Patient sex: F
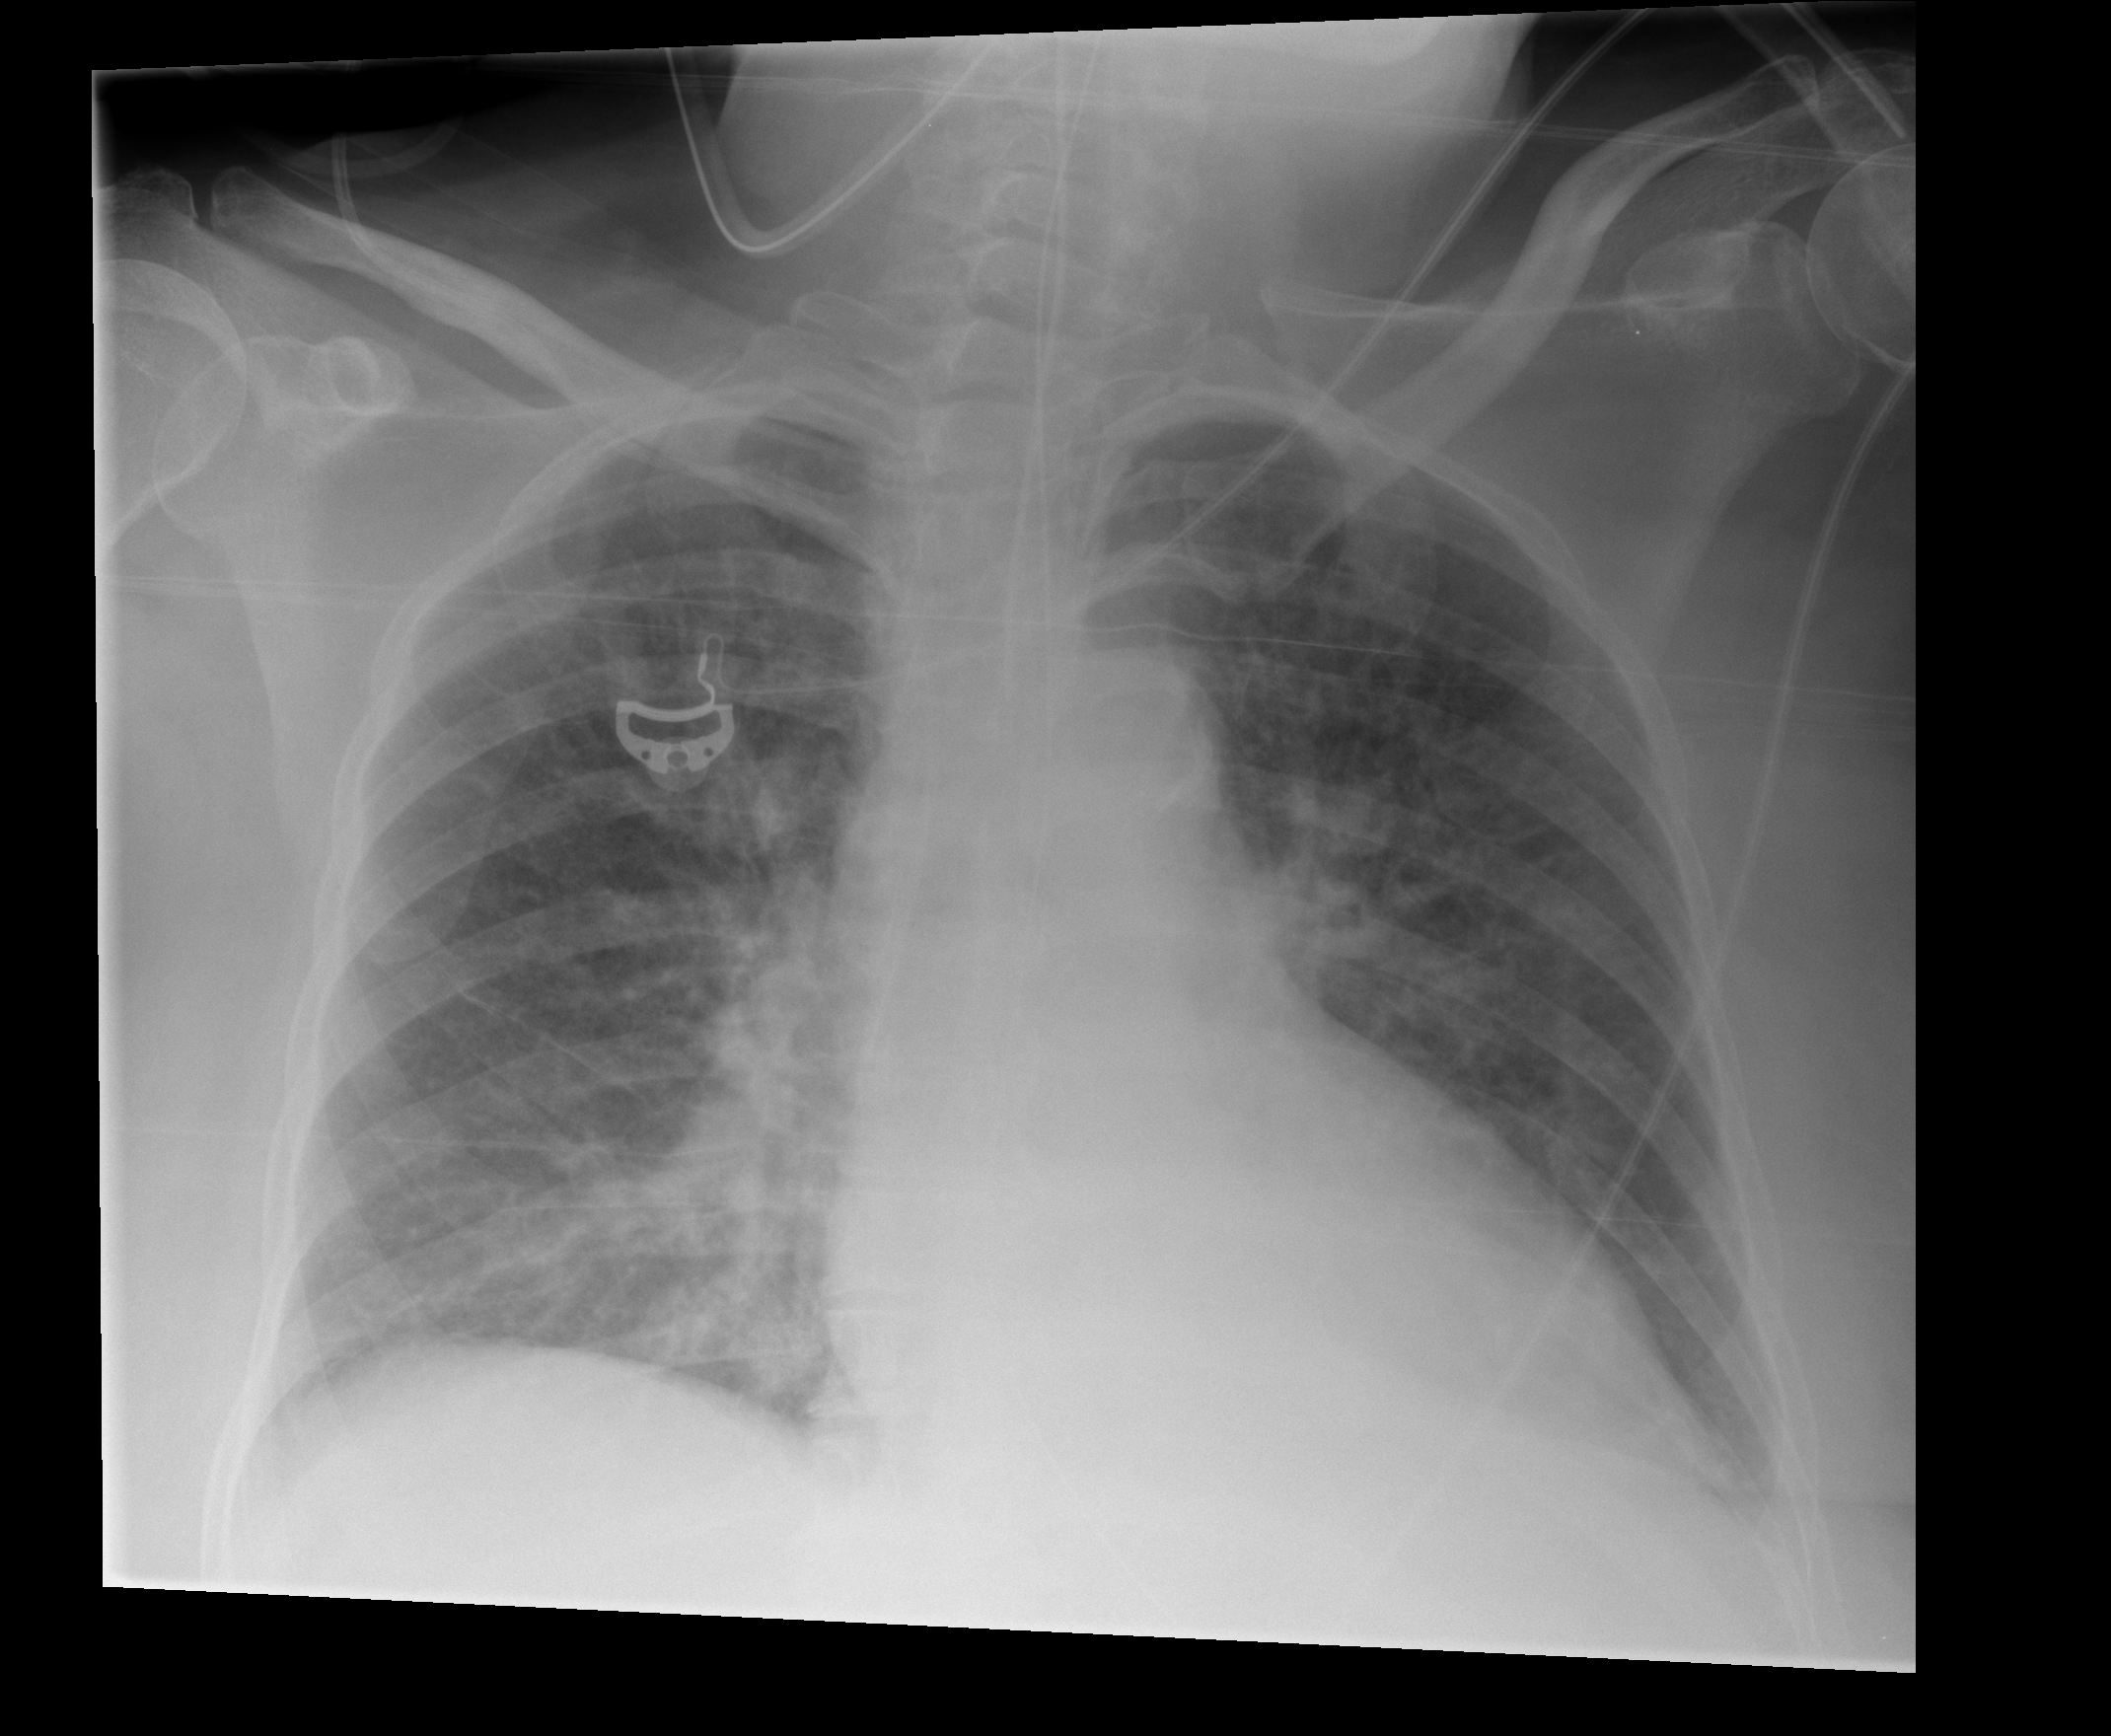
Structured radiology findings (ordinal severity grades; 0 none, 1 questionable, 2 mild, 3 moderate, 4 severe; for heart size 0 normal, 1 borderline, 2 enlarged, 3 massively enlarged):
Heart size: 0
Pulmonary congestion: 2
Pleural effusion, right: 2
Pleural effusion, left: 2
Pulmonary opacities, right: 0
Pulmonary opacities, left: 0
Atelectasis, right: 0
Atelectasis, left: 0